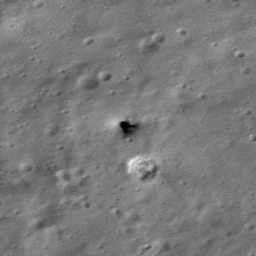
Pit: Stevinus 24
Host crater: Stevinus
Host type: impact_melt
Lunar coordinates: latitude -32.782, longitude 54.299